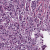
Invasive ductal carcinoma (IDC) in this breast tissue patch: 1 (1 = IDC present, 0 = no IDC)